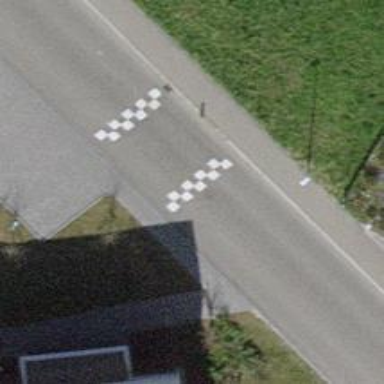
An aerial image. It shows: Traffic hump for calming the traffic.